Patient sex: M
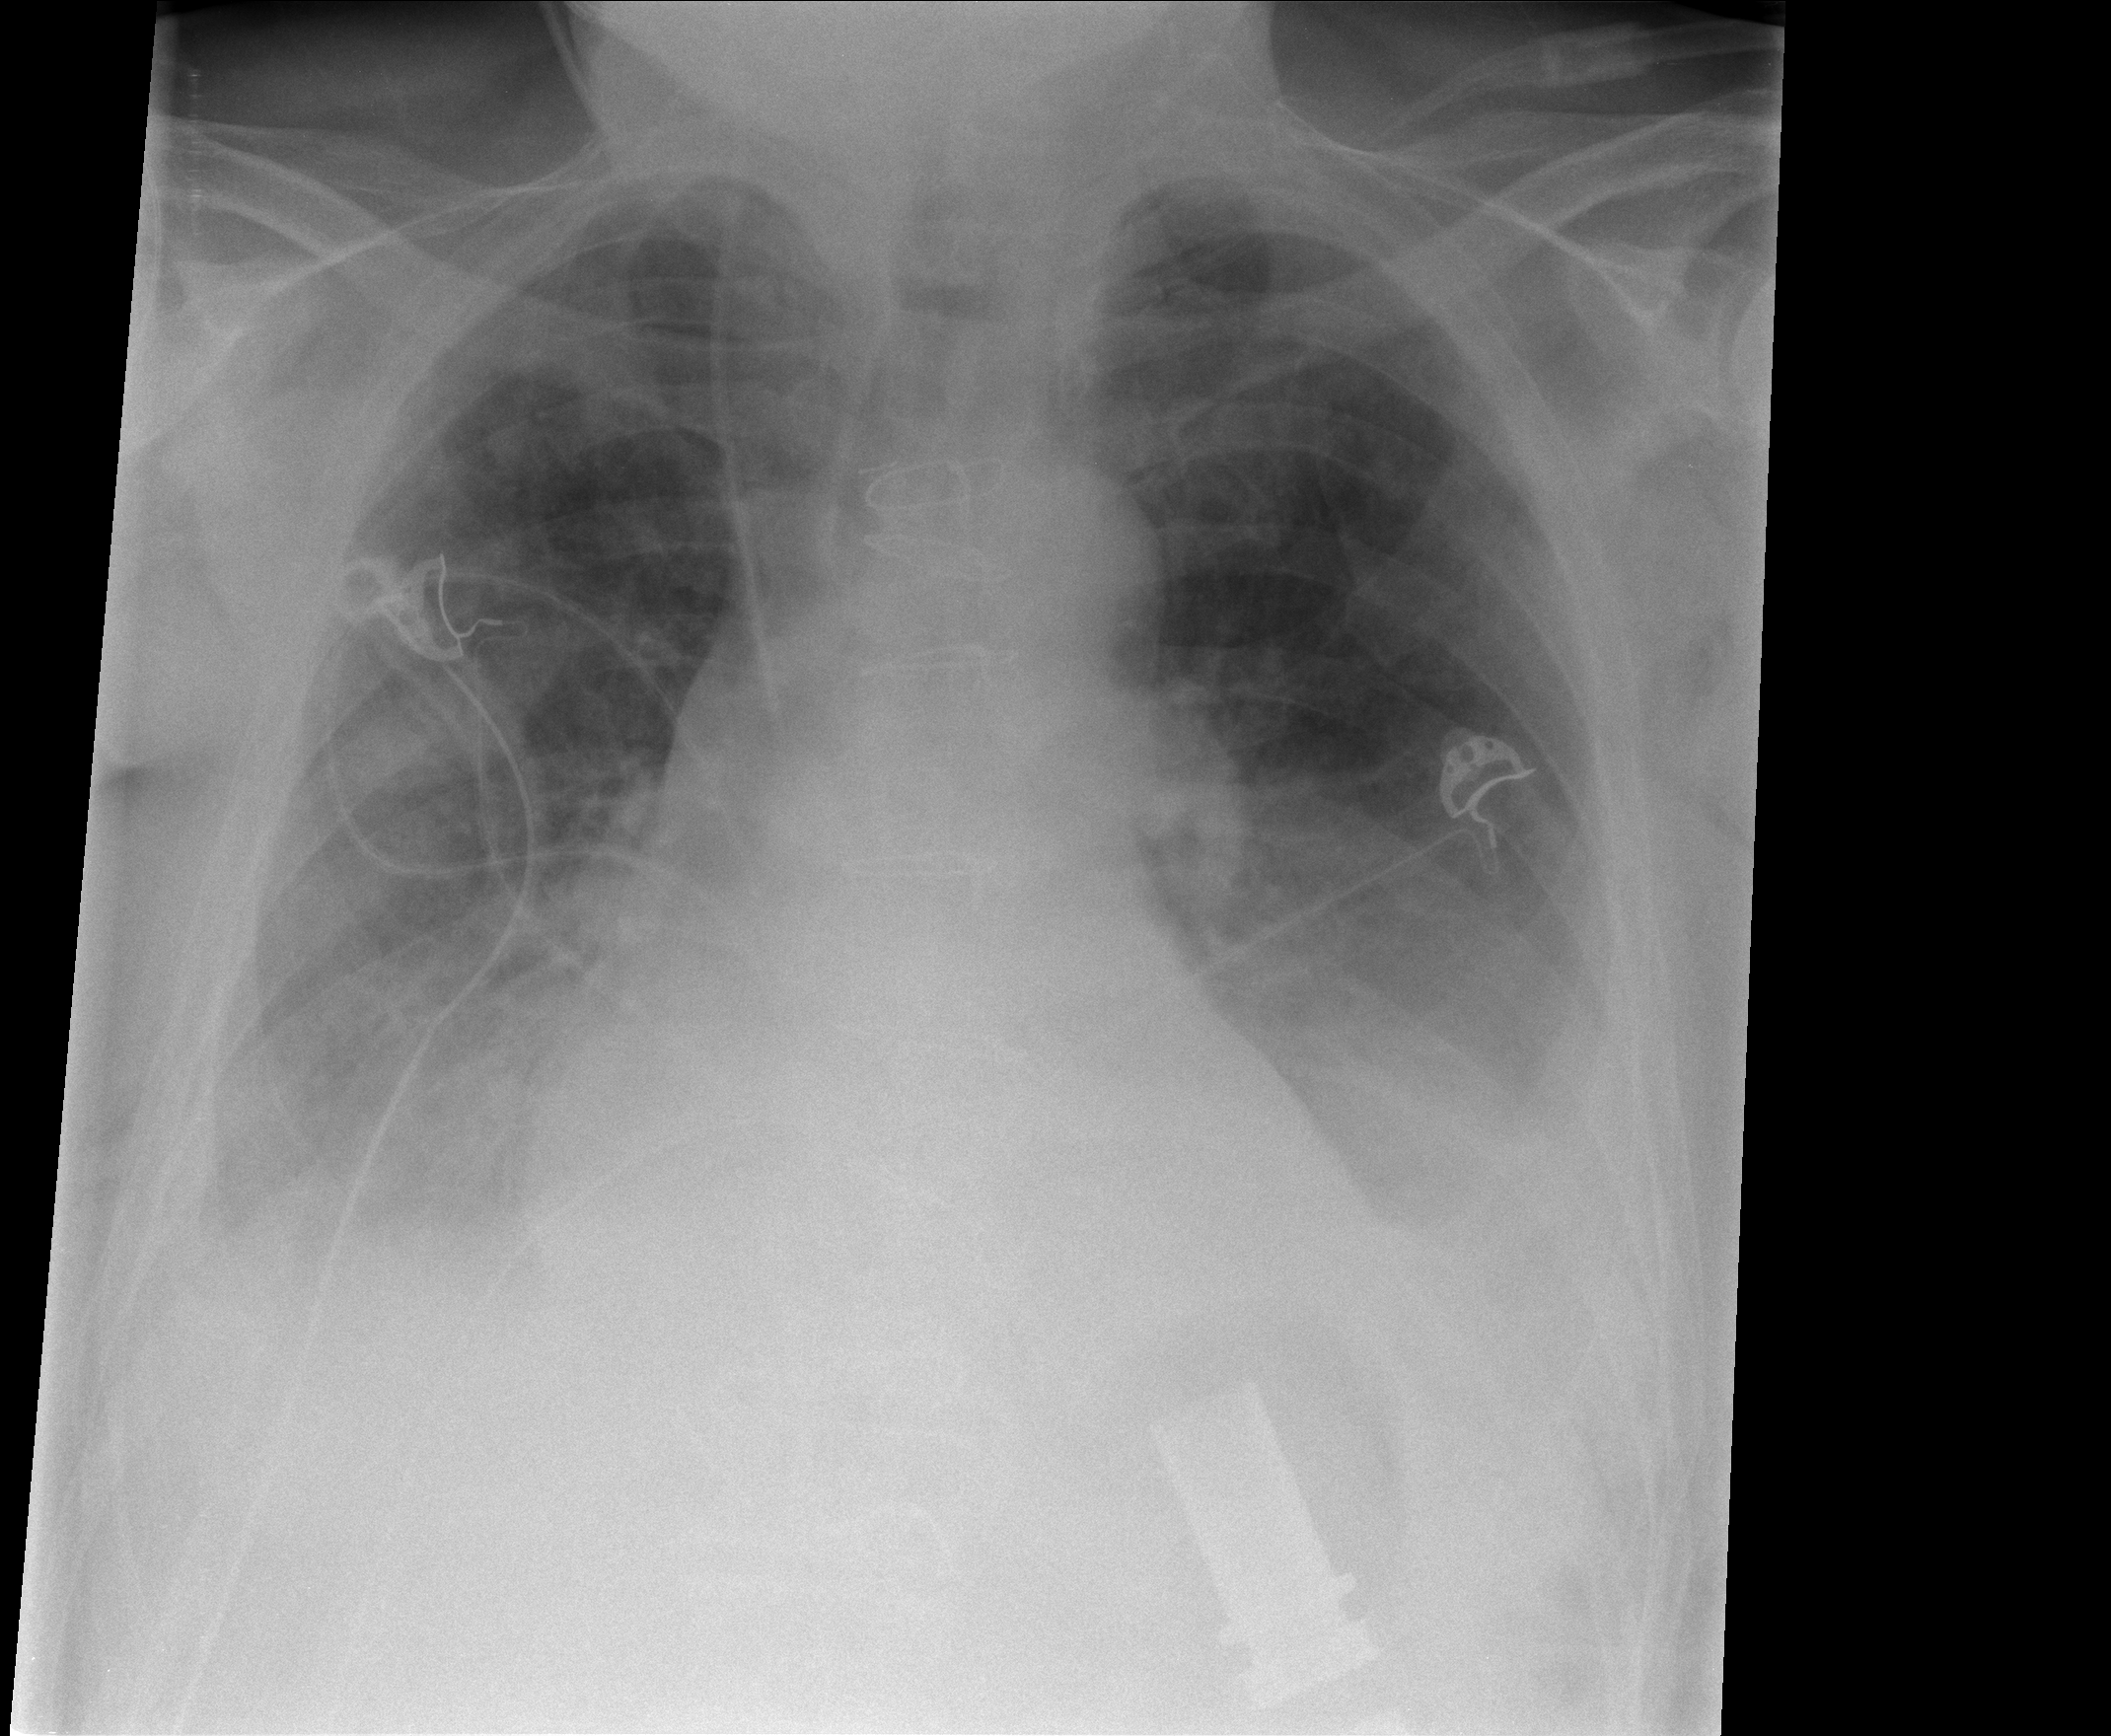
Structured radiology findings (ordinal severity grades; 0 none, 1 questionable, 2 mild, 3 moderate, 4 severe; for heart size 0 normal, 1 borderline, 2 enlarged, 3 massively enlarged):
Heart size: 0
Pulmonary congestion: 0
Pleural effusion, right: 3
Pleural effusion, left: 2
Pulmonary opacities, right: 0
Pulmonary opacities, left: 0
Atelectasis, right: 2
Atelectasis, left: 2